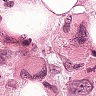
Metastatic tissue present: yes